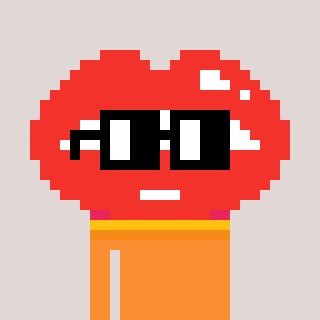
a pixel art character with square black glasses, a lips-shaped head and a orange-colored body on a warm background